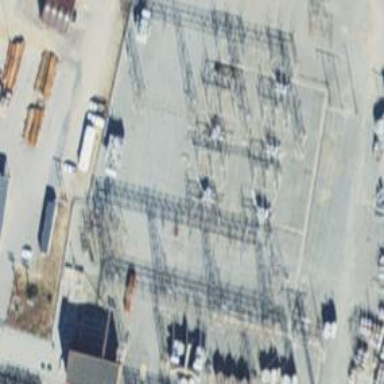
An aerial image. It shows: Switch for power supply.